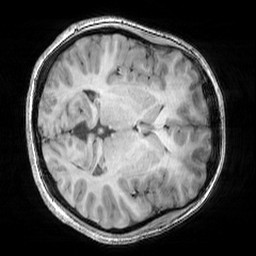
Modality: T1w
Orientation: axial
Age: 20
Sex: female
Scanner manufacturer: siemens
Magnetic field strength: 3 T
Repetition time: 1.9 s
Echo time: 0.00444 s